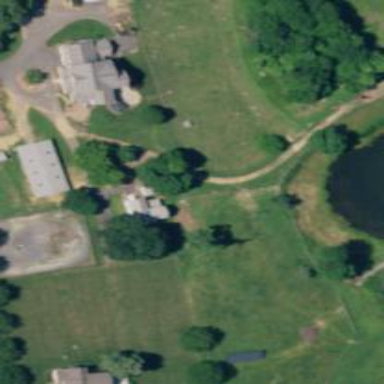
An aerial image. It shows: Farmyard area.